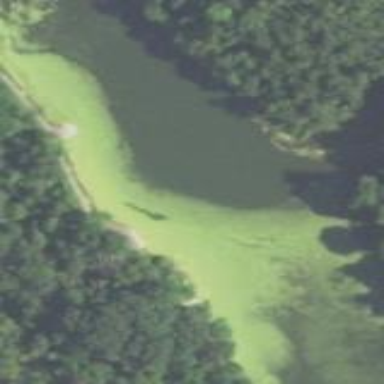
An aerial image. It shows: Pond with natural water.